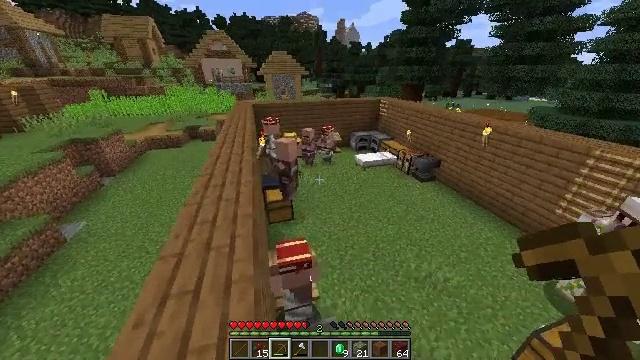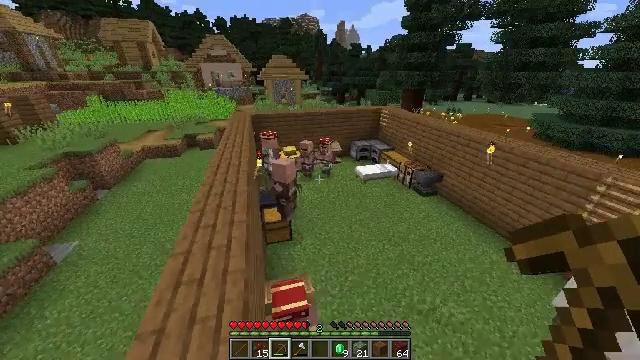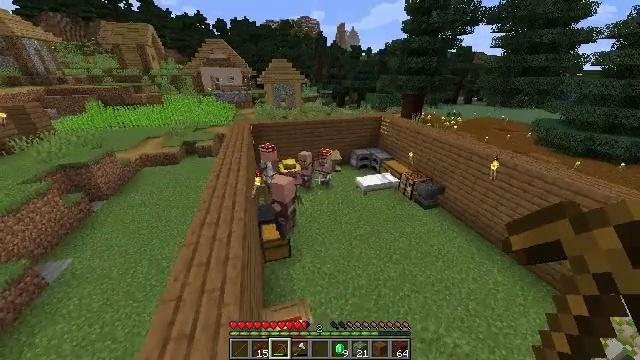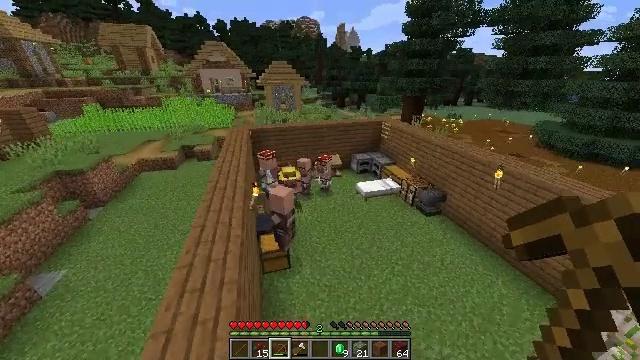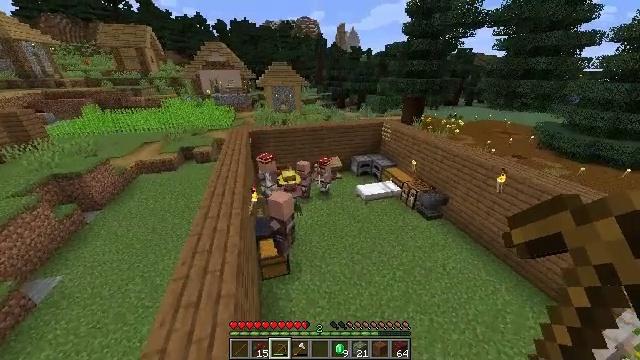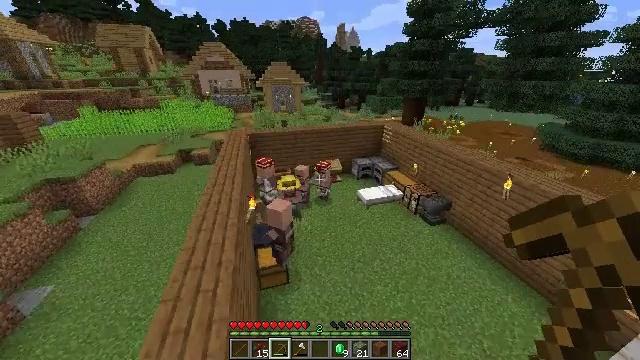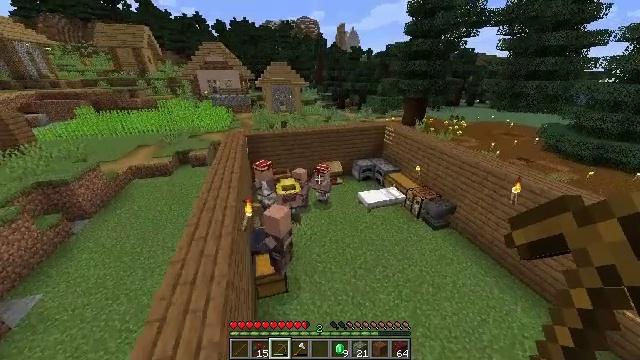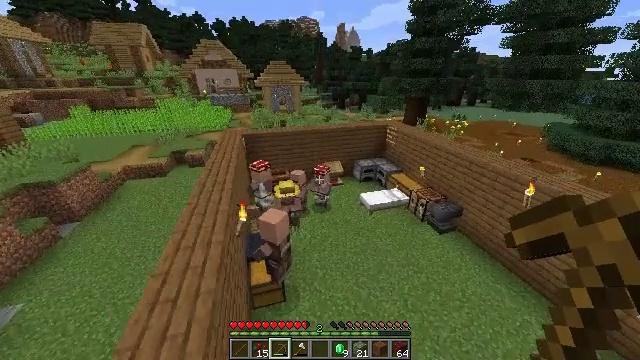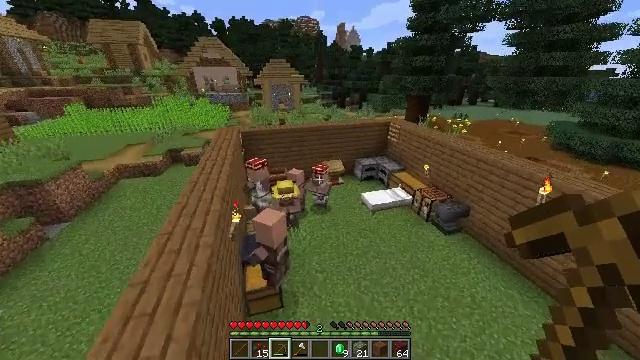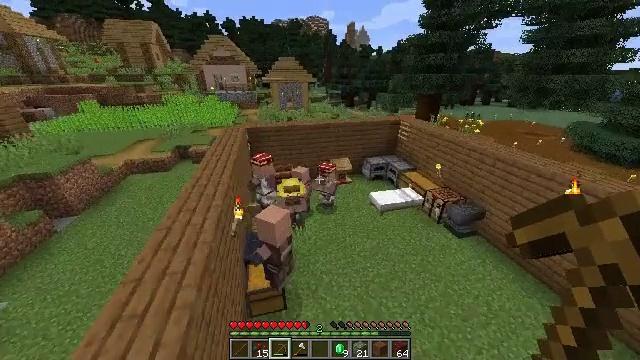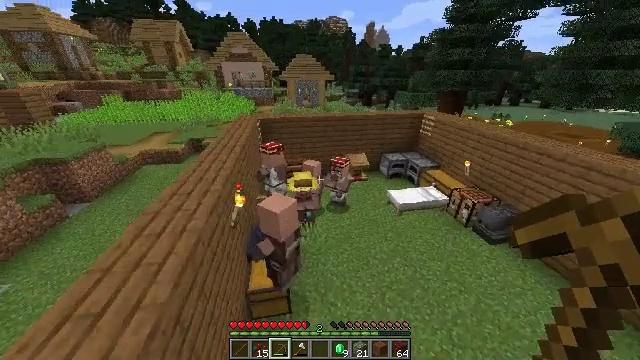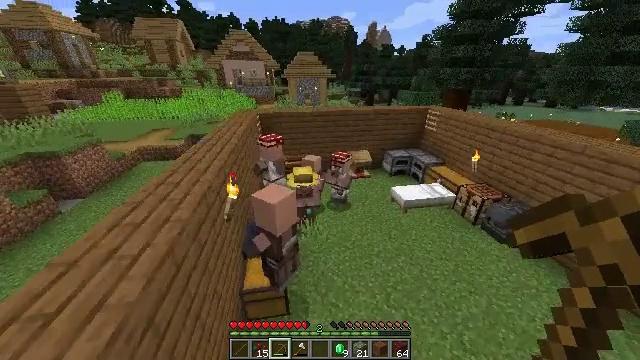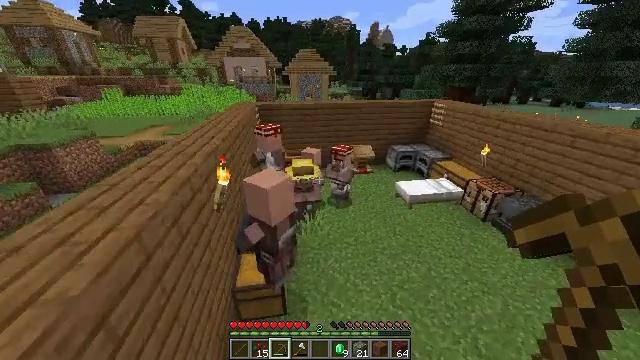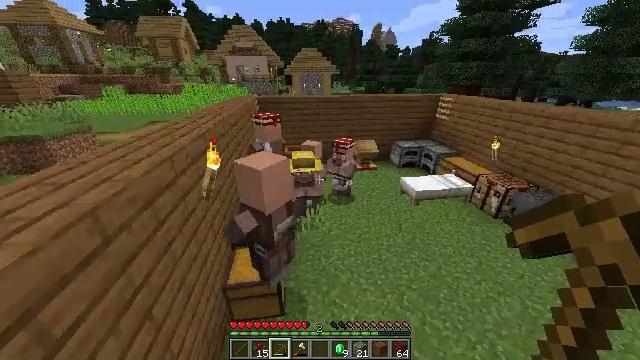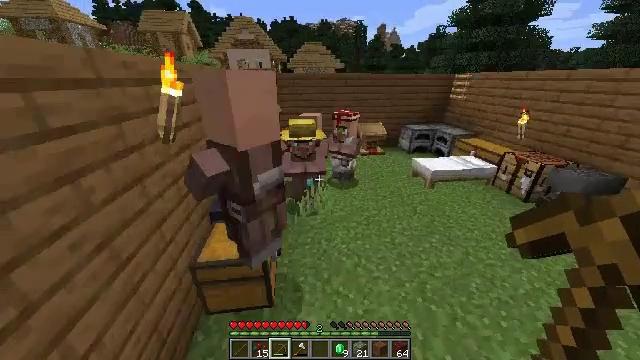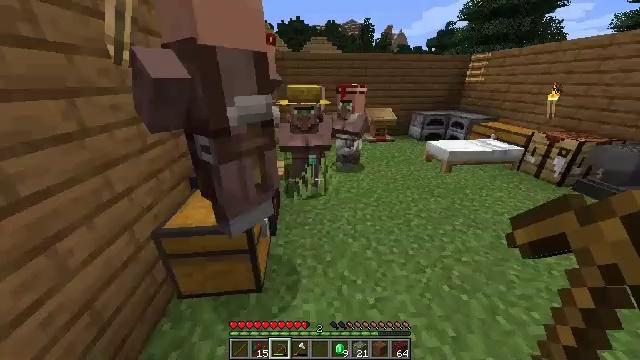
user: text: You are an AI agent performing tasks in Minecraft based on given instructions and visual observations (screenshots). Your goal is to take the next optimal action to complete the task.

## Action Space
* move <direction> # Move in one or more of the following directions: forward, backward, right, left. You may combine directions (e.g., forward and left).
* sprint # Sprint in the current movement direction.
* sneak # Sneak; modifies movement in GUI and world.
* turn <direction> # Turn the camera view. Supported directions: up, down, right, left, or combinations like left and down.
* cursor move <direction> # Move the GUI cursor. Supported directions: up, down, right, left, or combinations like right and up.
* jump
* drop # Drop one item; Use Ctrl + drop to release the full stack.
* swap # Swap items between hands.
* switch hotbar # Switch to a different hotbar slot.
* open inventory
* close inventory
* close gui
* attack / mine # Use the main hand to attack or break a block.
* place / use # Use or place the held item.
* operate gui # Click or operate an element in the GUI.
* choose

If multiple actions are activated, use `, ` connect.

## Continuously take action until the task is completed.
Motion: motion action
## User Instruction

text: Generate an ender pearl.
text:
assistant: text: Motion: move forward, sprint, jump
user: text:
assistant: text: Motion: move forward, sprint, jump
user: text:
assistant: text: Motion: move forward, sprint, jump
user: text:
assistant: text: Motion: move forward, sprint, jump
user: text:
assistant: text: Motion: move forward, sprint, jump
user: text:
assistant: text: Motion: move forward, sprint, jump
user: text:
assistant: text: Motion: move forward, sprint
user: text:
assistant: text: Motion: move forward, sprint
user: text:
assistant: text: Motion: move forward, sprint, turn left
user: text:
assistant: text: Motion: move forward, sprint, turn left
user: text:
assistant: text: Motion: move forward, sprint
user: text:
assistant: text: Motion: move forward, sprint
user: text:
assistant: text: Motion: move forward, sprint
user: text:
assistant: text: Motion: move forward, sprint
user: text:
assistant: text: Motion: move forward and move right, sprint, turn left
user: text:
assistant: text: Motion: move forward and move right, sprint, turn left and up
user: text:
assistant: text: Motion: move forward and move right, sprint, turn left and up
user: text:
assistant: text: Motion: move forward and move right, sprint
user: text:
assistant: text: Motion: move forward and move right, sprint
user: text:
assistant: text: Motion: move forward and move right, sprint
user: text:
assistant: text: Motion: move forward and move right, sprint, turn left and up
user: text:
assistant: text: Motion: move forward and move right, sprint, turn left and up
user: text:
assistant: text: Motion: move forward and move right, sprint, turn left
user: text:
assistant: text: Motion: move forward and move right, sprint, turn left
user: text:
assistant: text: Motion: move forward and move right, sprint, turn left
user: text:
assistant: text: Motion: move forward and move right, sprint, turn left
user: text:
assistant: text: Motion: move forward and move right, sprint, turn left
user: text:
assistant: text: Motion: move forward and move right, sprint, turn left
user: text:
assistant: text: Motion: move forward and move right, sprint, turn left
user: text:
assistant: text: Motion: move forward and move right, sprint, turn left and up